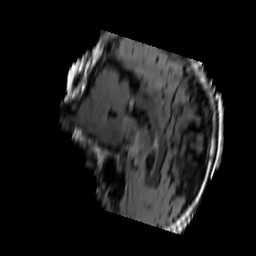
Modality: FLAIR
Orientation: sagittal
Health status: ill
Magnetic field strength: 3 T